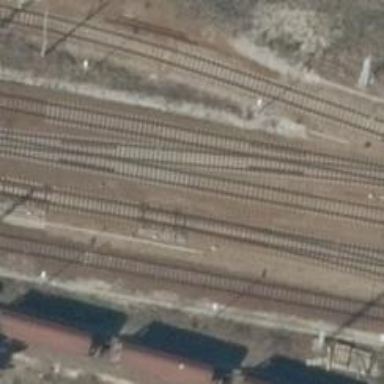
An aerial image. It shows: Railway switch.